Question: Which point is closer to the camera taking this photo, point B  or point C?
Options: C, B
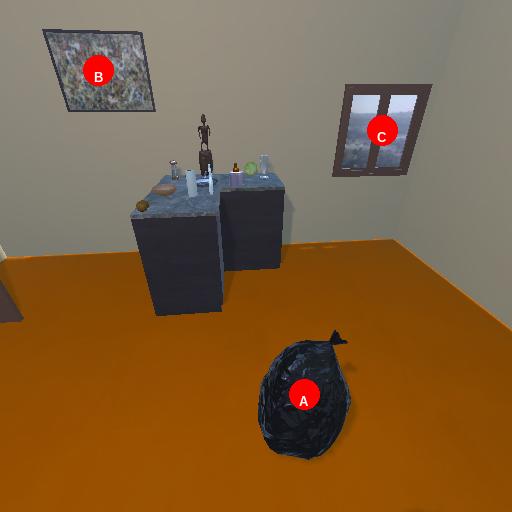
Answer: C